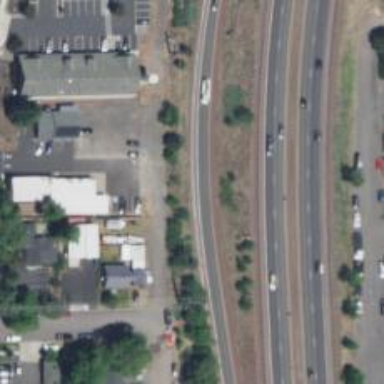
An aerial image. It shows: Trunk link highway.